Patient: sex F, age 68
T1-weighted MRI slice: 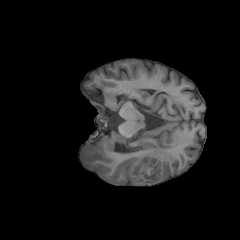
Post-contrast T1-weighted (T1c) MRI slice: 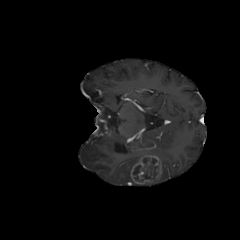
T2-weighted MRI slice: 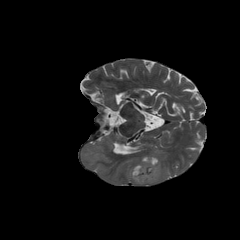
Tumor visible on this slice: yes
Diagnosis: Glioblastoma, IDH-wildtype
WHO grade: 4